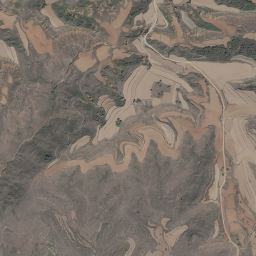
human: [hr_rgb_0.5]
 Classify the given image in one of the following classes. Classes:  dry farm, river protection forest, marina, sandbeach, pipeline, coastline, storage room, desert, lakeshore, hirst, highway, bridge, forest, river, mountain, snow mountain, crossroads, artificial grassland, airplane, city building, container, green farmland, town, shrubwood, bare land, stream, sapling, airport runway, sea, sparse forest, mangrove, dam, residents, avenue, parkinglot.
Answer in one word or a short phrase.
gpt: mountain